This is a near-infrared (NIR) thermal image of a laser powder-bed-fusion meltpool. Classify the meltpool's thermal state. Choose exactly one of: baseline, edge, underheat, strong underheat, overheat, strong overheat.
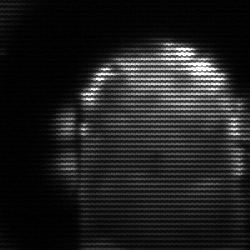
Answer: baseline